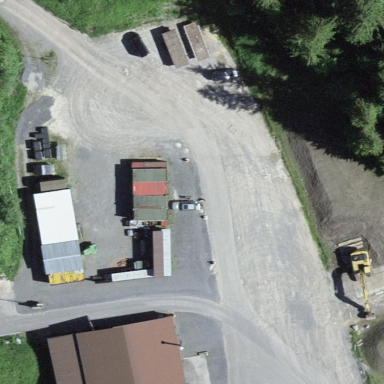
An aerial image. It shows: Parking area.